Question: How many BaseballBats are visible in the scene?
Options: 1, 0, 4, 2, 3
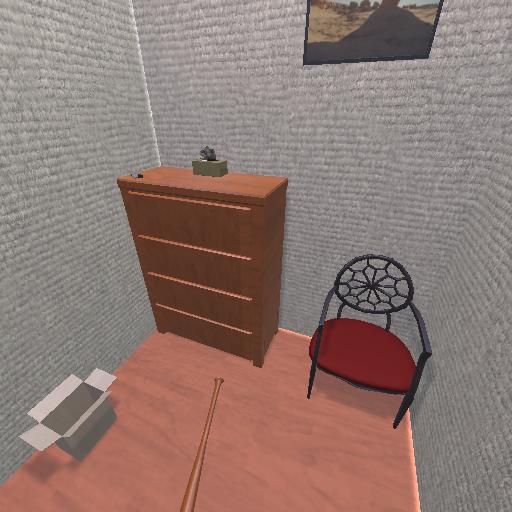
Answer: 1